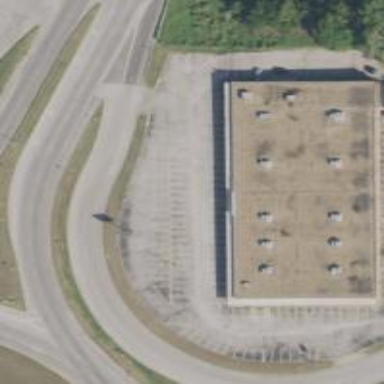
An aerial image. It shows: Commercial building.